Question: I am building a test application using the Facebook API, and I'm trying to simply add a FBLoginView to a view when learning about Single Sign On. I've followed the Facebook documentation thoroughly, and for some reason, despite carefully following the steps, as well as looking at the sample code that is provided, cannot figure out why the FBLoginView is not showing up when I run the app.
1. I have added the Facebook framework to my project
2. Ironically, the Profile Picture View appears (FBProfilePictureView)
3. I have modified the custom class so that it is FBLoginView
This is the relevant code that I have in the AppDelegate.m file:
'''
- (BOOL)application:(UIApplication *)application didFinishLaunchingWithOptions:(NSDictionary *)launchOptions {
// Override point for customization after application launch.
[FBLoginView class];
[FBProfilePictureView class];
return YES;
}
- (BOOL)application:(UIApplication *)application openURL:(NSURL *)url sourceApplication:(NSString *)sourceApplication annotation:(id)annotation {
return [FBAppCall handleOpenURL:url sourceApplication:sourceApplication];
}
'''
and this is the code that I have in the ViewController.m file:
'''
- (void)viewDidLoad {
[super viewDidLoad];
// Do any additional setup after loading the view, typically from a nib.
[self toggleHiddenState:NO];
self.loginStatus.text = @"";
self.loginButton.readPermissions = @[@"public_profile", @"email"];
}
- (void)toggleHiddenState:(BOOL)shouldHide {
self.userName.hidden = shouldHide;
self.email.hidden = shouldHide;
self.profilePictureView.hidden = shouldHide;
self.loginStatus.hidden = shouldHide;
self.loginButton.hidden = shouldHide;
}
'''
Here is also a screenshot of my storyboard in interface builder:

Can anyone see what it is I'm doing wrong?
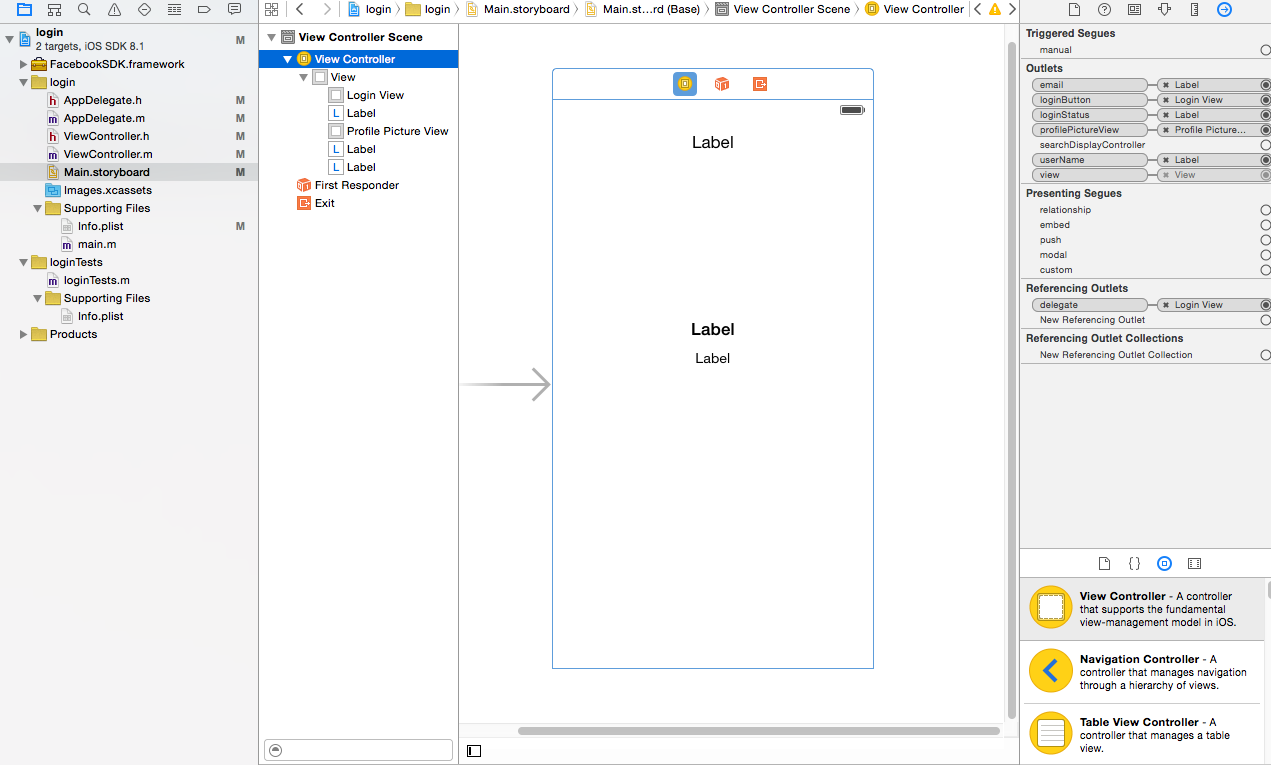
Answer: '''
FBLoginView *loginview = [[FBLoginView alloc] init];
loginview.frame = CGRectOffset(loginview.frame, 5, 5);
#ifdef __IPHONE_7_0
#ifdef __IPHONE_OS_VERSION_MAX_ALLOWED
#if __IPHONE_OS_VERSION_MAX_ALLOWED >= __IPHONE_7_0
if ([self respondsToSelector:@selector(setEdgesForExtendedLayout:)]) {
loginview.frame = CGRectOffset(loginview.frame, 5, 25);
}
#endif
#endif
#endif
loginview.delegate = self;
[self.view addSubview:loginview];
[loginview sizeToFit];
'''
Add this code in your viewDidLoad
Hope this resolves your problem...